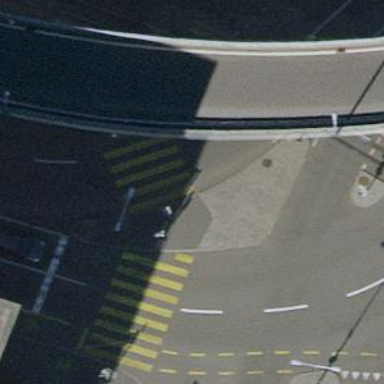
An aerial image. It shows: Footway with asphalt surface featuring zebra crossing.